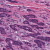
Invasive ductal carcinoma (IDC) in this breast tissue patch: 0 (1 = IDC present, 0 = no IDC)